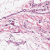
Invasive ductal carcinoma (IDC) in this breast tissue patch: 0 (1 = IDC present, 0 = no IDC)